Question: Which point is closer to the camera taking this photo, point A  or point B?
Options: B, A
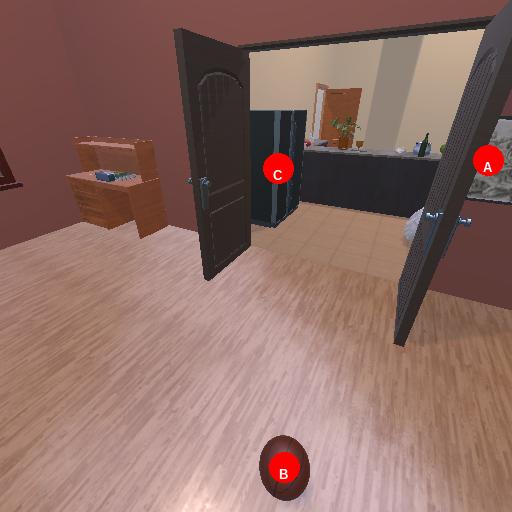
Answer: B